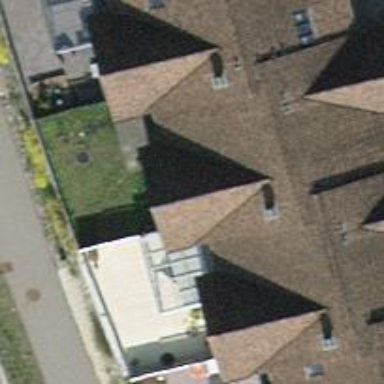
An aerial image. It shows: Terrace building.